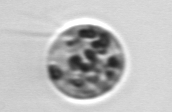
Label: Amoeba